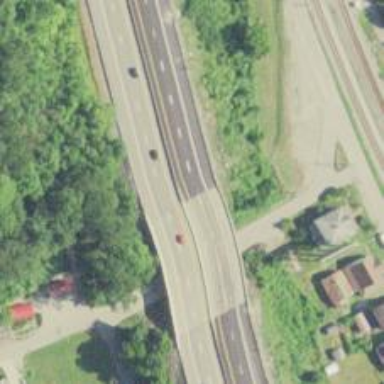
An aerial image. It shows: Bridge over motorway.